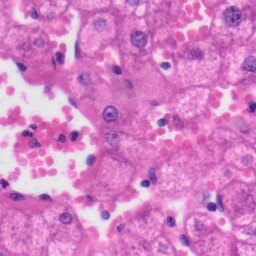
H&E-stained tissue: Liver